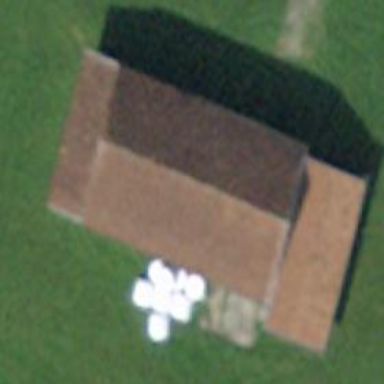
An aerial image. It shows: Rural barn.